Question: I have written an ionic application and would like to know how(if) i can validate the ionic app. Much like validating HTML with W3C.
Is there any way possible to run a validation check on the app.
I have tried to run the application in the browser and run a google chrome local html validation, however the directives are still visible and haven't been generated to html.

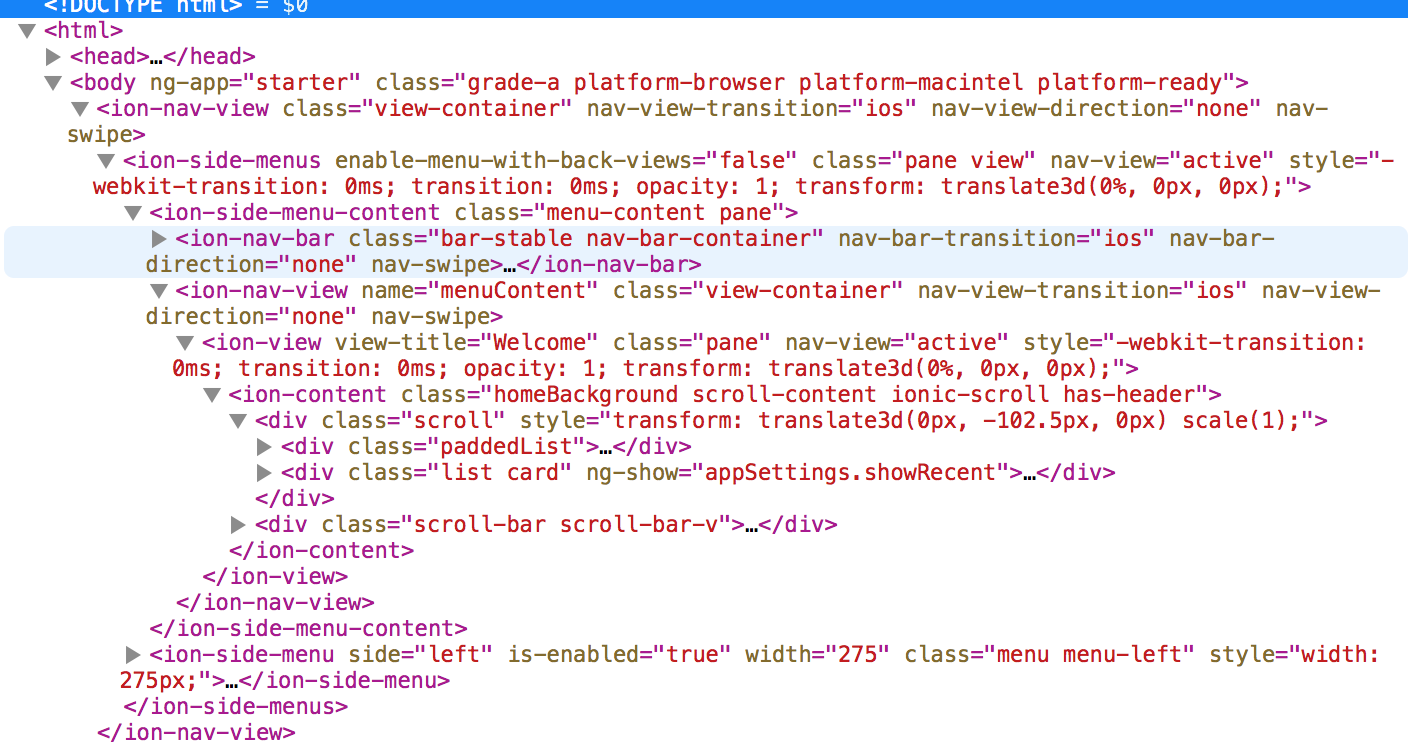
Answer: I don't believe there is a way to validate the Ionic HTML in the same way you validate the HTML in W3C validator.
> however the directives are still visible and haven't been generated to html
Probably a bit of confusion here.
1. AngularJS directives will always be visible "as is" in the HTML code, they will not transform to anything. It's AngularJS itself to use them in its special way.
2. Ionic components are build with custom HTML tags, which means, for example will not transform to anything else. All Ionic custom tags are defined in ionic.css file.